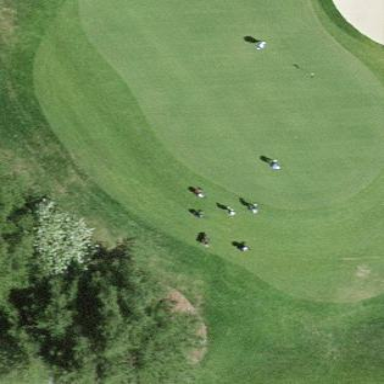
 ideal for leisure and sports activities."